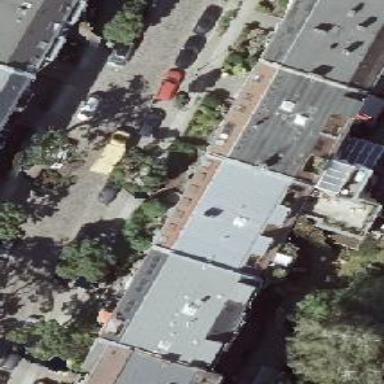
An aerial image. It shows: Apartment building with double saltbox roof shape.